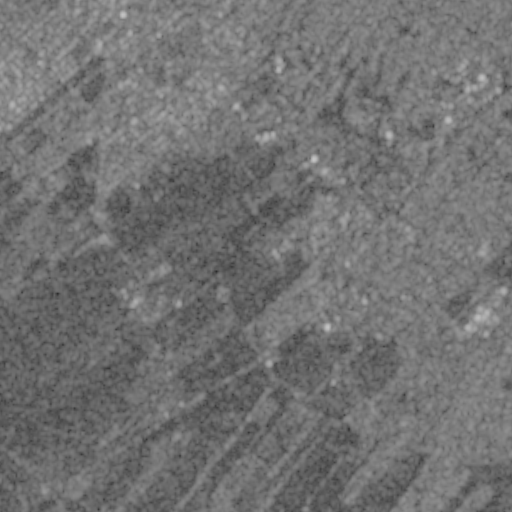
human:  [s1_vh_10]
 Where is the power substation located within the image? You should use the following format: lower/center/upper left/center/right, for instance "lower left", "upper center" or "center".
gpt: The power substation is located in the upper left of the image.
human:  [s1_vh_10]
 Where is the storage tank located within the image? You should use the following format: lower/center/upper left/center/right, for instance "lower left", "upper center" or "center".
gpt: The storage tank is located in the center left of the image.
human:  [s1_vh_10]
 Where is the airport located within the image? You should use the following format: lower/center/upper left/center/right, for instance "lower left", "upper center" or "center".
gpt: There is no airport in the image.

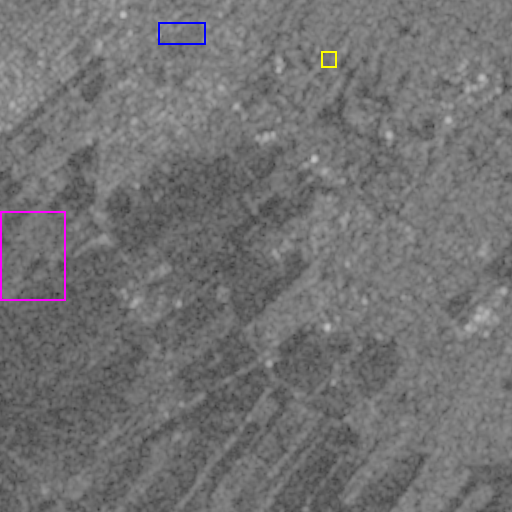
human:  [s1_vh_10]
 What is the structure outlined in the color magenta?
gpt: The structure outlined in magenta is a crop field.
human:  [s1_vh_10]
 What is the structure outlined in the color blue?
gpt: The structure outlined in blue is a park.
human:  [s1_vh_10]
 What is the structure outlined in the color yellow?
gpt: The structure outlined in yellow is a parking lot.
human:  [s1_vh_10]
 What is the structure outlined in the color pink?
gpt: There is no pink outline.